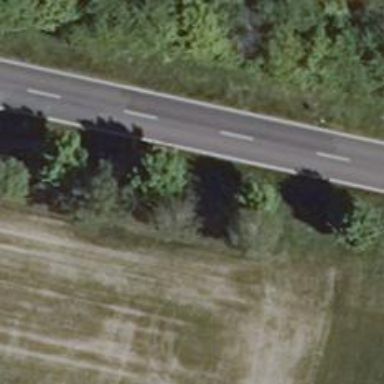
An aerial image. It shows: Row of deciduous broadleaved trees forming avenue.